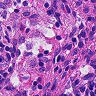
Metastatic tissue present: no